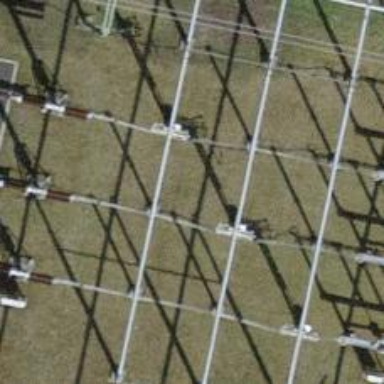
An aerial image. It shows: Switch used for power control.